Question: I'm trying to implement a simple window scale in java's swing library. The goal is simply to double the window height and width, and paint the window and each of its components in scale.
Here's an example of the code I'm using:
'''
public class MyWindow extends JFrame {
...
public void paint(Graphics g) {
Graphics2D g2d = (Graphics2D) g;
g2d.scale(2,2);
super.paint(g);
}
}
'''
The position and size for each my components in this window is set manually using setBounds with a null layout for the window.
When I actually run the program, what happens is that the first paint for the window seems successful-- everything is sized appropriately. Each subsequent repaint by the components, however, is neither twice the size, nor in the proper location. Here's what I mean:

As you can see, portions of the screen which have components that call repaint manually (the animating bits), don't seem to be using the Graphics2D scale of the JFrame. I looked in the source code, and tried overloading a few other methods (update and repaint, mostly), but all of them seemed to produce the same result. I further looked at the paint and repaint methods of the component and container classes, but they all seem to call a specified repaint of their parent. Shouldn't my Window be the "biggest" parent? If so, why haven't these repaint calls reached my Window?
My big question to you is, therefore: what repaint methods of the parent component do the child components call? Why aren't the calls properly routed to my JFrame's paint call? Is there any other (better) way that I can scale my window? Any and all help is appreciated!
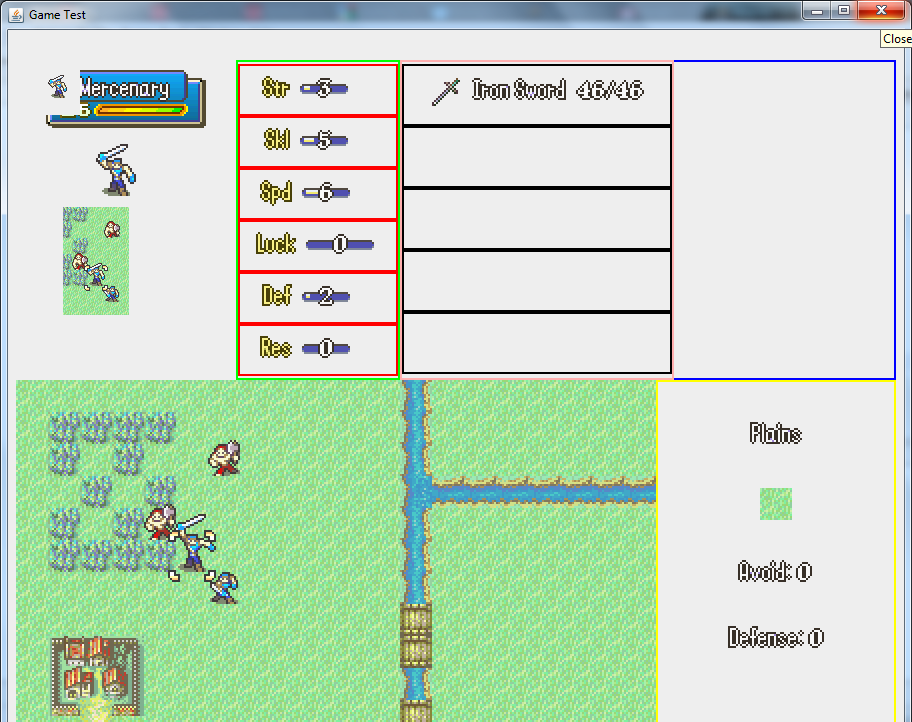
Answer: As discussed in <URL>.
'SwingUtilities.updateComponentTreeUI()' should be used to change the <URL>, not update the view.